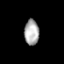
Tissue: prostate
Cell type: T cells
Senescence score: 0.3366
Nuclear area (px): 362
Mean DAPI intensity: 174.204